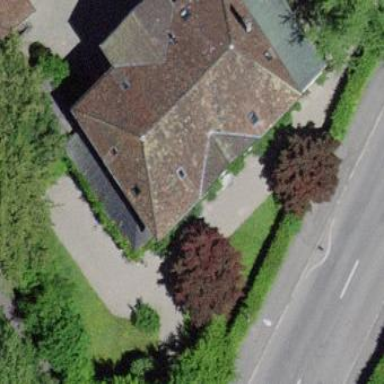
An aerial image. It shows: Building with hipped roof made of roof tiles.